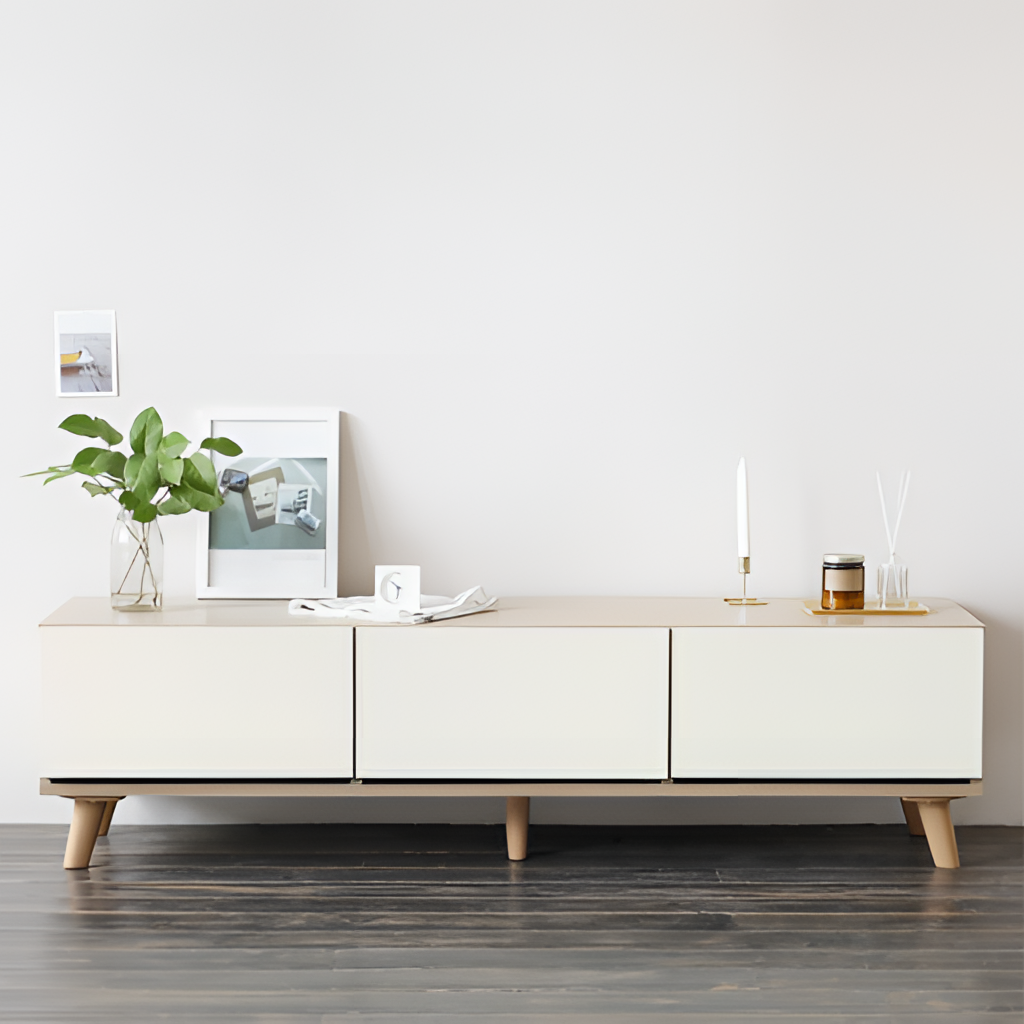
living room, wood console cabinet, brown wood flooring, with plank pattern, paint wallpaper, with solid pattern, minimalist